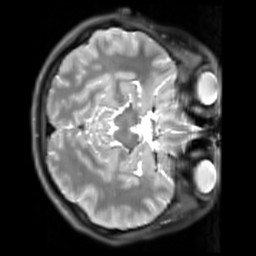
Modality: PDw
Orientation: axial
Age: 21
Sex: female
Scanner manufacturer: siemens
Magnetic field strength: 3 T
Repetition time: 11.88 s
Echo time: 0.014 s